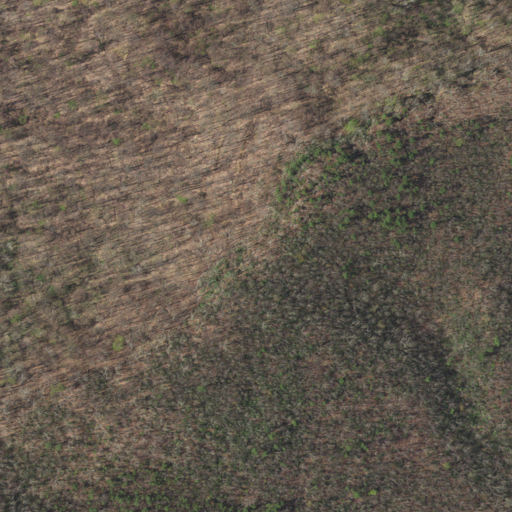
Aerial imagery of ridge(s) in Virginia named Big Stone Ridge containing deciduous forest and mixed forest